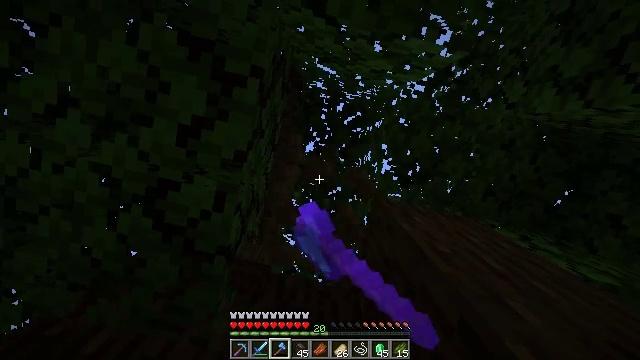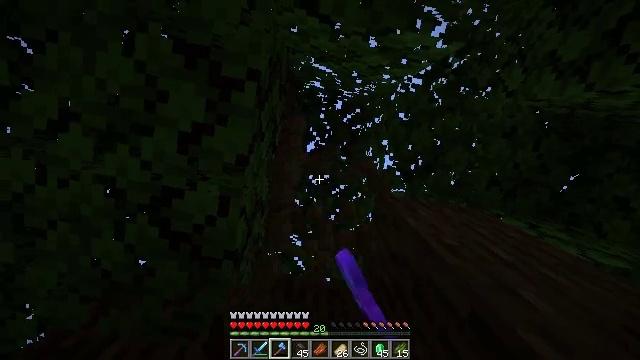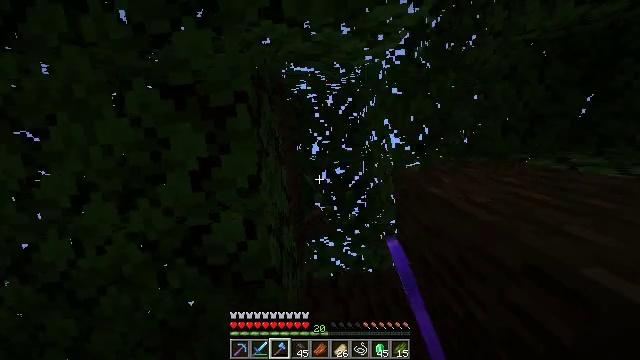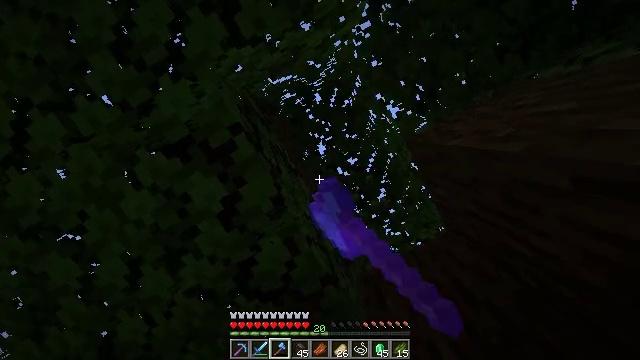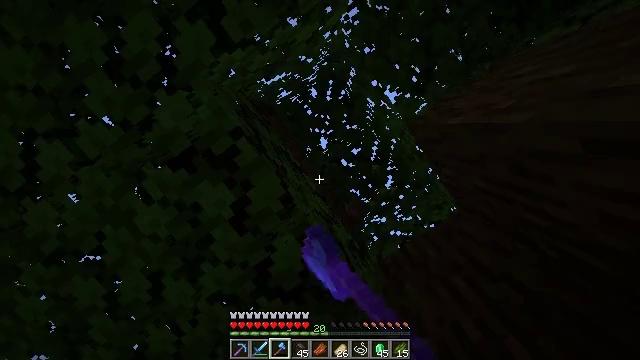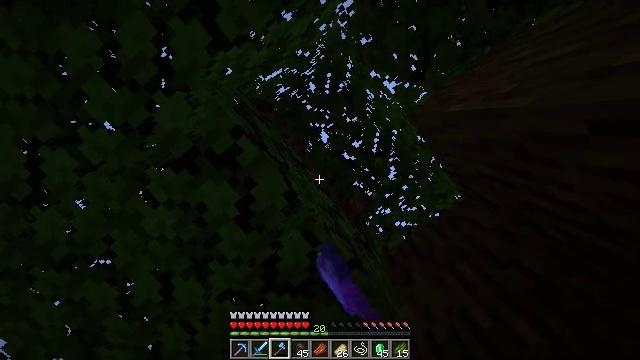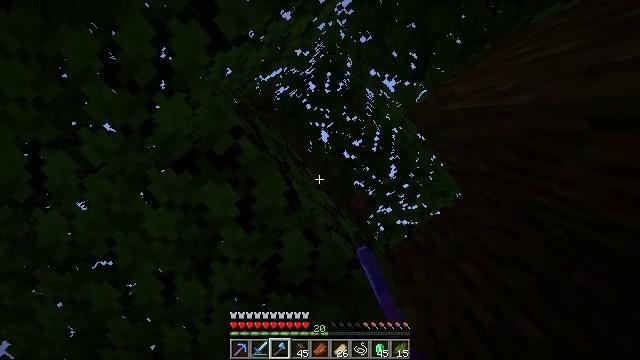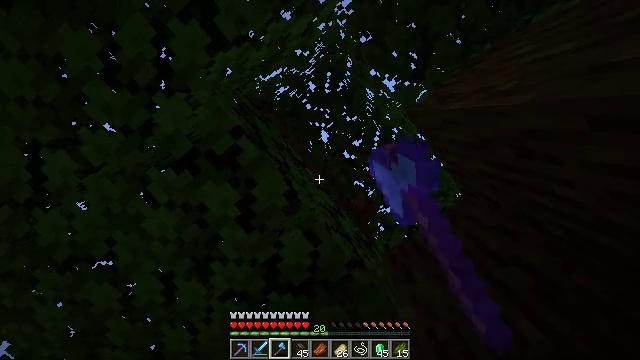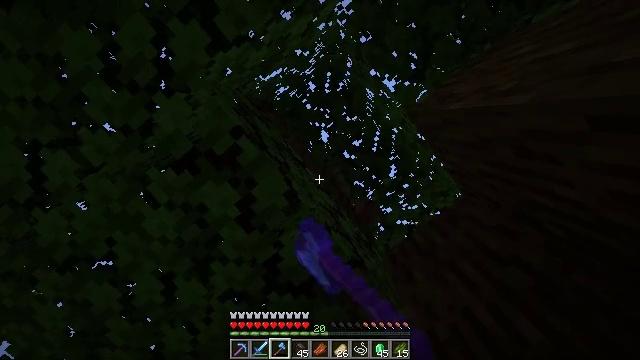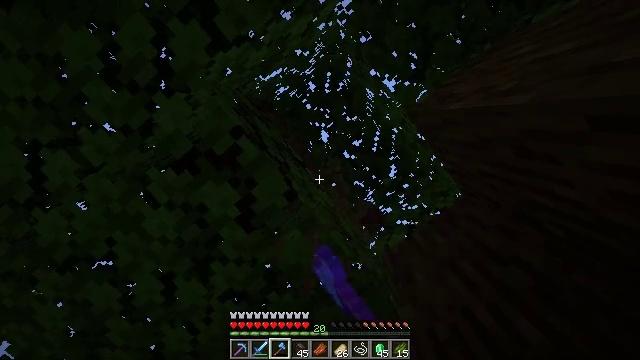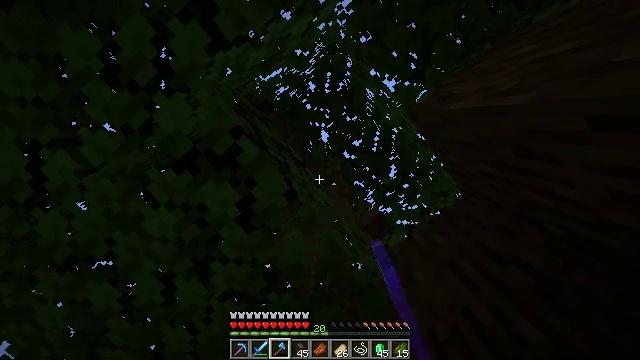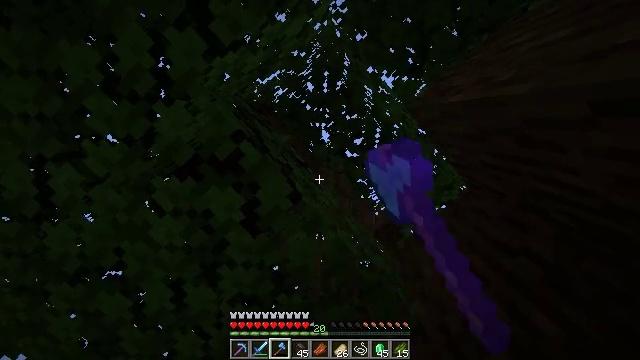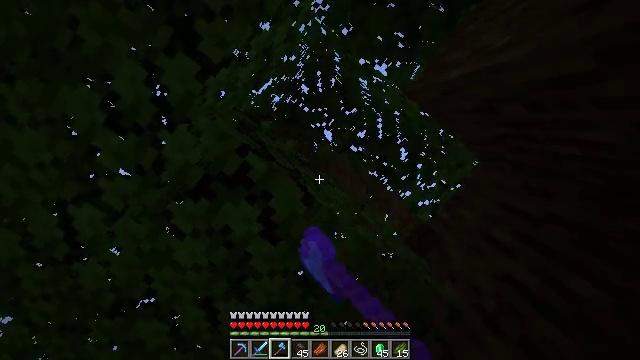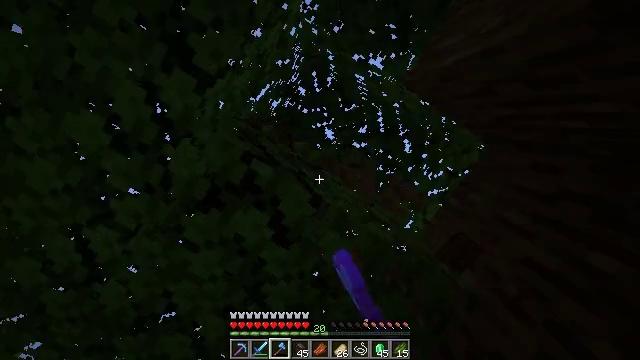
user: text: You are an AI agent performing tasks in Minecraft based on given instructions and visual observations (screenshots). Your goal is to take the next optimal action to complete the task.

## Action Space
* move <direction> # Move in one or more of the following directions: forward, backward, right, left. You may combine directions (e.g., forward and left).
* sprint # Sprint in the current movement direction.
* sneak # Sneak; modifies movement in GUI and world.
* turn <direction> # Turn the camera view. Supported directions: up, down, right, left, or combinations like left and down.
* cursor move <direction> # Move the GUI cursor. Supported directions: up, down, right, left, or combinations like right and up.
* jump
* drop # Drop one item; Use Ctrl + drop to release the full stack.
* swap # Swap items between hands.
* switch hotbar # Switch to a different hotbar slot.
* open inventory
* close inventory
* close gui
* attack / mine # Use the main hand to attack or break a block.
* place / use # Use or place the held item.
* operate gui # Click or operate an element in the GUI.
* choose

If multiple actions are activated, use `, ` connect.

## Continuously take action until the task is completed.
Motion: motion action
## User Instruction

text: Chop down the dark oak log.
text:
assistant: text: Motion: turn left, attack / mine
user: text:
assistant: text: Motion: turn left, attack / mine
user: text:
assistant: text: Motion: turn left, attack / mine
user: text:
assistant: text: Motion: turn left and down, attack / mine
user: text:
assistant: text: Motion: turn left and down, attack / mine
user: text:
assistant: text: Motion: attack / mine
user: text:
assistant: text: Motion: attack / mine
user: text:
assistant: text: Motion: attack / mine
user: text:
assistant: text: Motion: attack / mine
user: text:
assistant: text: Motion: attack / mine
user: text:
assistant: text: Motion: turn left, attack / mine
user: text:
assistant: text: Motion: turn left, attack / mine
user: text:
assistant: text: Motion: turn left, attack / mine
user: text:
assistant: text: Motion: attack / mine